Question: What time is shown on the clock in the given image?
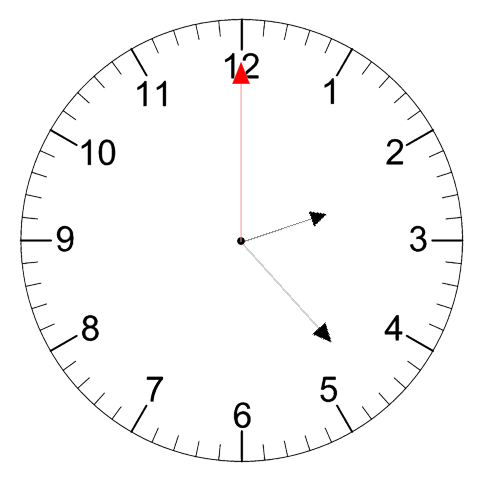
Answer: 02:23:00